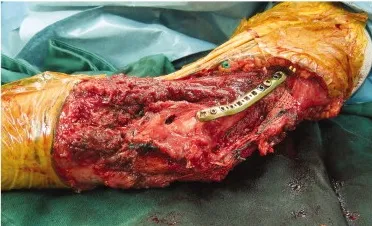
Intraoperative photographs showing the reconstruction, combining the frozen autograft technique with a free anterolateral thigh (ALT) flap. Repair of the tendon of the triceps brachii and the radial articular capsule were repaired (c).
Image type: medical_photograph (other_medical_photograph)